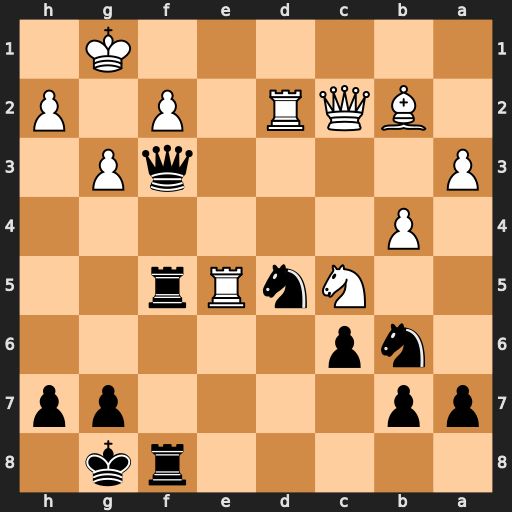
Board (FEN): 5rk1/pp4pp/1np5/2NnRr2/1P6/P4qP1/1BQR1P1P/6K1
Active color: b
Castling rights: -
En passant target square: -
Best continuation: Rxe5 Bxe5 Ne3 Qe4 Qxe4 Nxe4 Nec4 Re2 Nxe5